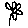
Label: flower